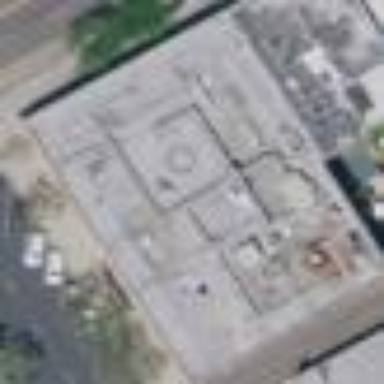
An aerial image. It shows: Building.